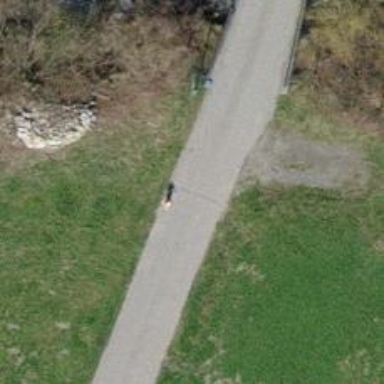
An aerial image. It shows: Unclassified paved road.